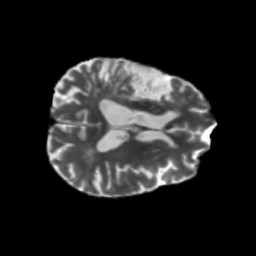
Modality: T2w
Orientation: axial
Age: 58
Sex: male
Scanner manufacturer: siemens
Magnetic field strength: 3 T
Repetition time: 5.25 s
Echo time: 0.08 s